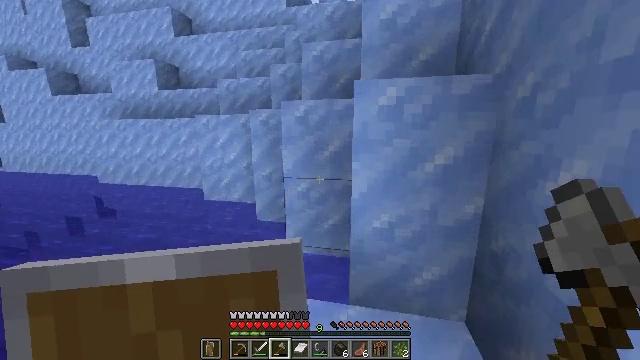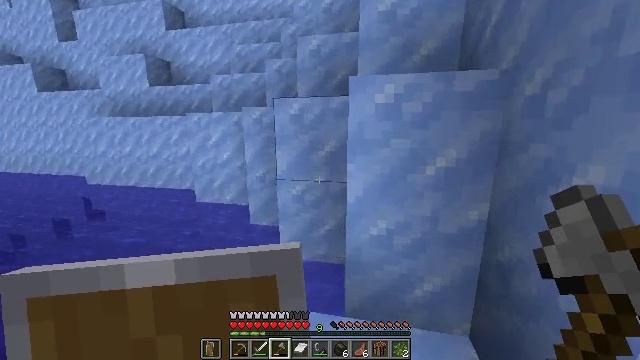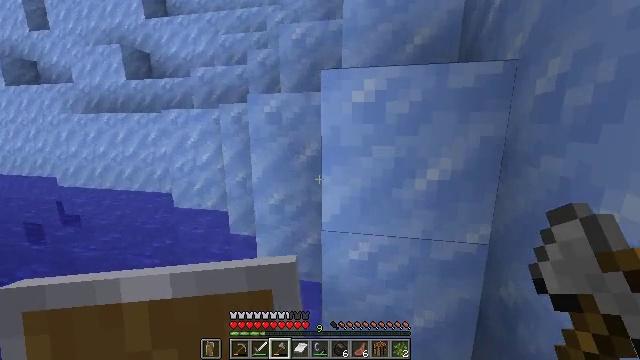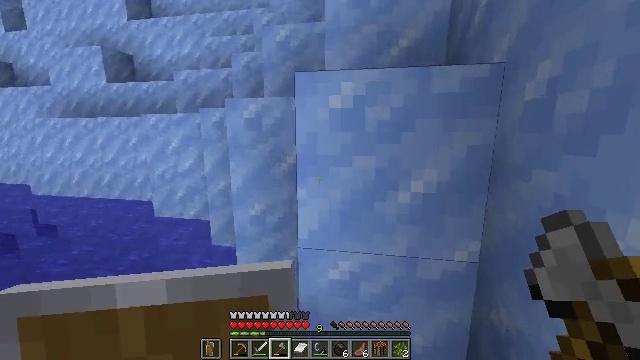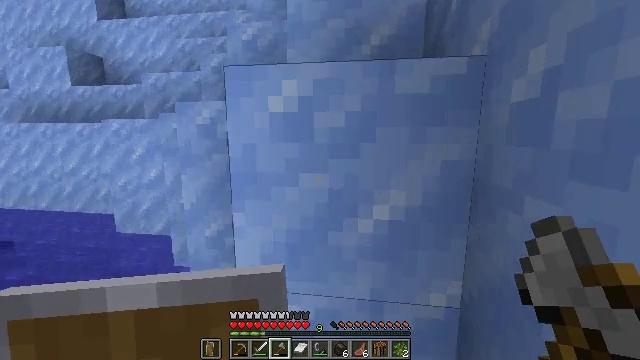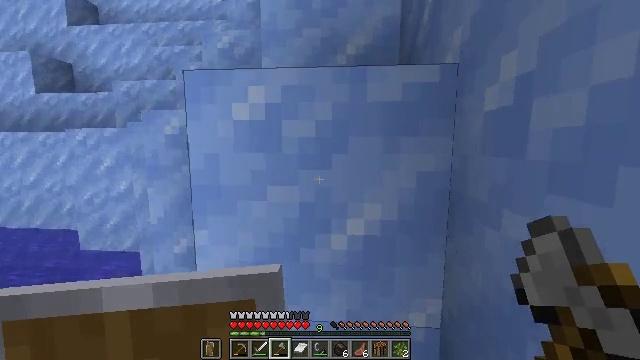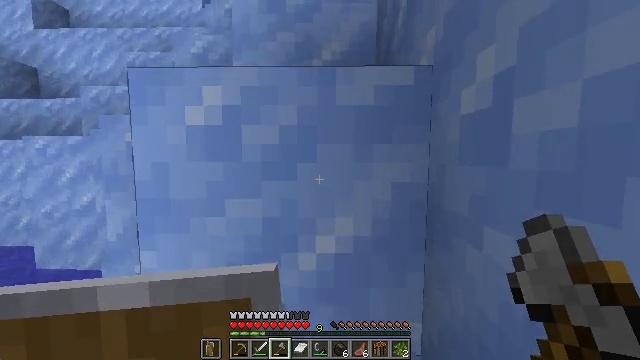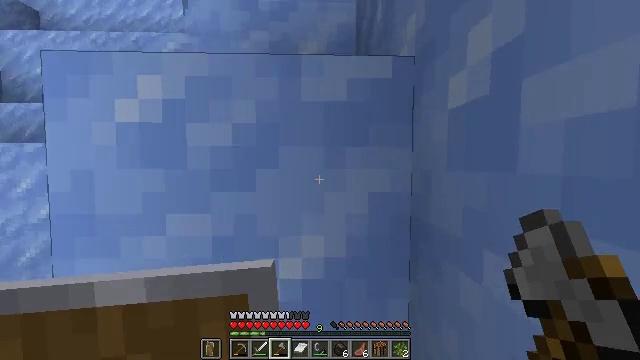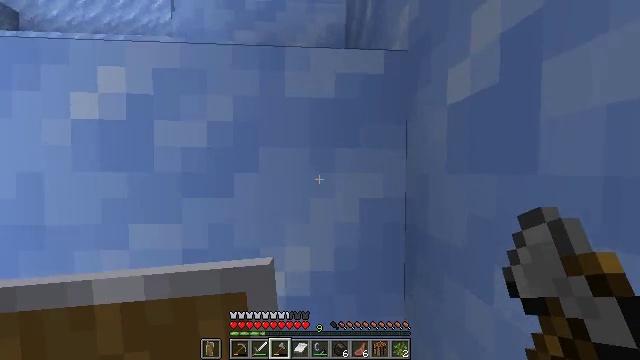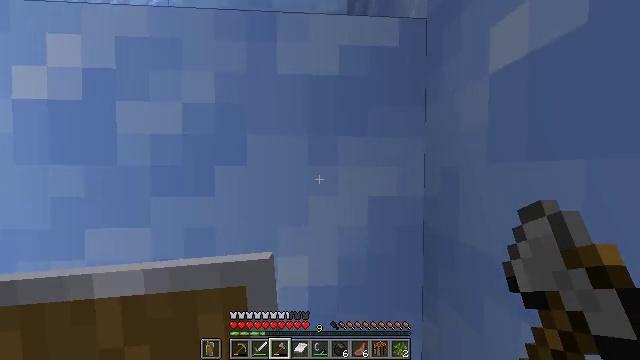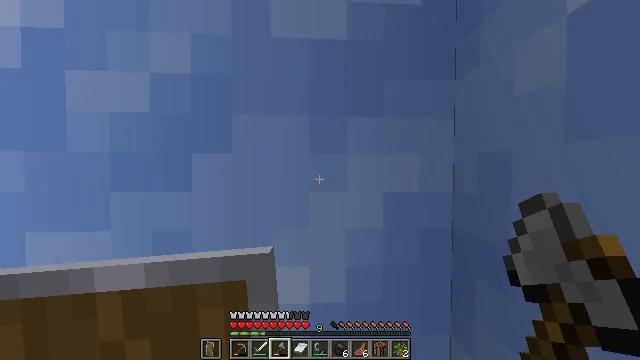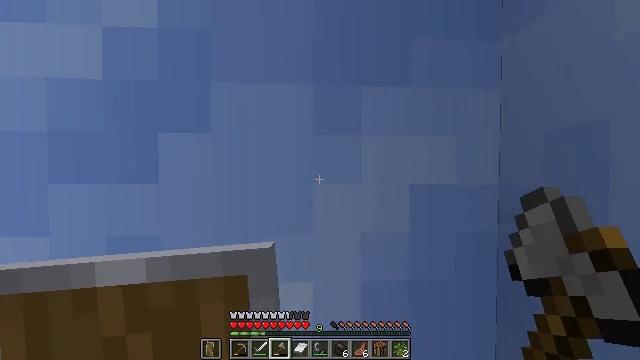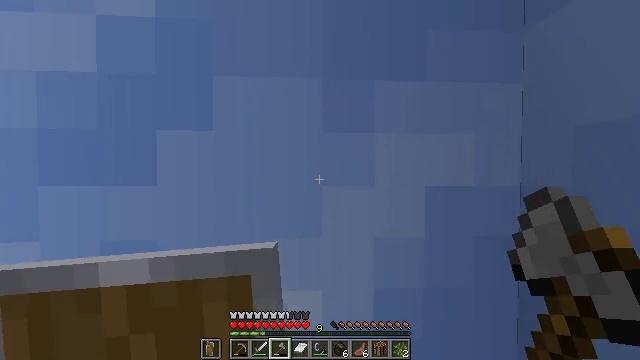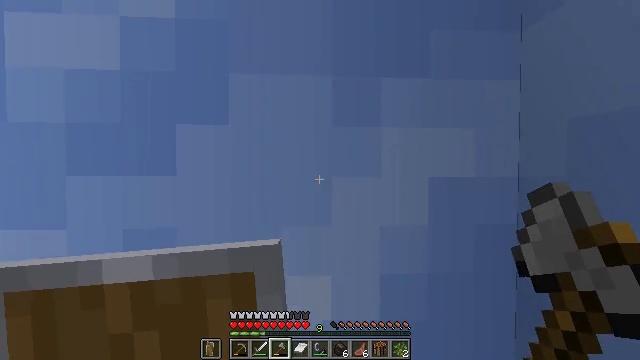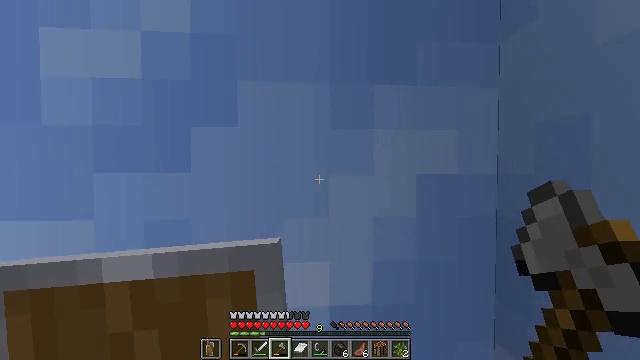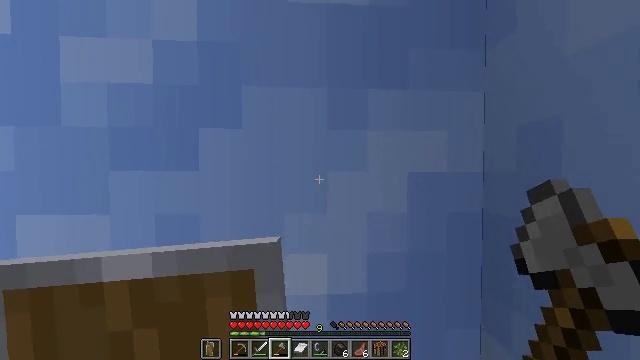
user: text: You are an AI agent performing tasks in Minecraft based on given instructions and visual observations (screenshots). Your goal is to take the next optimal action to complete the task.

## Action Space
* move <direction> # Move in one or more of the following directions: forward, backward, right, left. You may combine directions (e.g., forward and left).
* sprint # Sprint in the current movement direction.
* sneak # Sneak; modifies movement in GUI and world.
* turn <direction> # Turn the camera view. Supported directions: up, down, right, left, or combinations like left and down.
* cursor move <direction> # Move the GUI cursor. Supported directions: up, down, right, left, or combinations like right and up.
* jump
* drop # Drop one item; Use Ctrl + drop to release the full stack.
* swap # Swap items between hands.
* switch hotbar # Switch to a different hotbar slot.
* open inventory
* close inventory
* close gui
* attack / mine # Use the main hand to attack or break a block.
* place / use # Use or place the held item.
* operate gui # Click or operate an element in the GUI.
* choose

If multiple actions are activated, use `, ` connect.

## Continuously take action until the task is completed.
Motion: motion action
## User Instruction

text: Break packed ice to add to inventory.
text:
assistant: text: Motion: move forward and move right
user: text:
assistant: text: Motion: move forward and move right
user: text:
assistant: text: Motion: move forward, turn right and up
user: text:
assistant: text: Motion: turn right and up
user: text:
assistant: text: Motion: turn right and up
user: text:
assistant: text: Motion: turn right and up
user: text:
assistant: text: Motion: turn right and up
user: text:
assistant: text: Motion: turn right and up
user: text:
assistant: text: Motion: move right
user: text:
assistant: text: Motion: move right
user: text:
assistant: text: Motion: no_op
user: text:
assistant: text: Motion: move back
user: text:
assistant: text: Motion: move back
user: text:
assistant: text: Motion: move back
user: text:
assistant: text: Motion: move back
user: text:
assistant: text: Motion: move back
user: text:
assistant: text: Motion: move back
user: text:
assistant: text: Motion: move back, turn left
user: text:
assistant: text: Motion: move back, turn left
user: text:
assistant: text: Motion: attack / mine
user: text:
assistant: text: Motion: attack / mine
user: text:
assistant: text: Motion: attack / mine
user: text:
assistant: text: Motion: attack / mine
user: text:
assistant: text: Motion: attack / mine
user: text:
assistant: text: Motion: attack / mine
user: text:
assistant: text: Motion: attack / mine
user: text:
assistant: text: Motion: attack / mine
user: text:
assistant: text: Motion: attack / mine
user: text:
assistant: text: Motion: attack / mine
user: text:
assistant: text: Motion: move forward, attack / mine